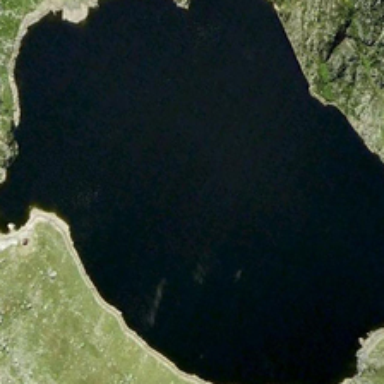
Many green trees are around an irregular black pond .